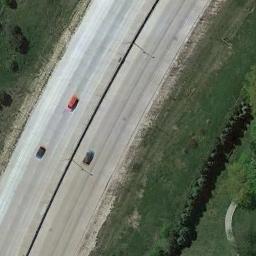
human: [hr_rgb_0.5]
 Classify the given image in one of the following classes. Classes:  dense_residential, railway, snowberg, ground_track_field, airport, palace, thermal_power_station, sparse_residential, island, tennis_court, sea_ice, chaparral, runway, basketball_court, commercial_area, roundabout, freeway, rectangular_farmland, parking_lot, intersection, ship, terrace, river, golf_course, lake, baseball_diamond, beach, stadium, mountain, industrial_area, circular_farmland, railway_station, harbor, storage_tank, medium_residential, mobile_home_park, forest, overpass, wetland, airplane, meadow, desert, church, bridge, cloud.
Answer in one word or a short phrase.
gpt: freeway